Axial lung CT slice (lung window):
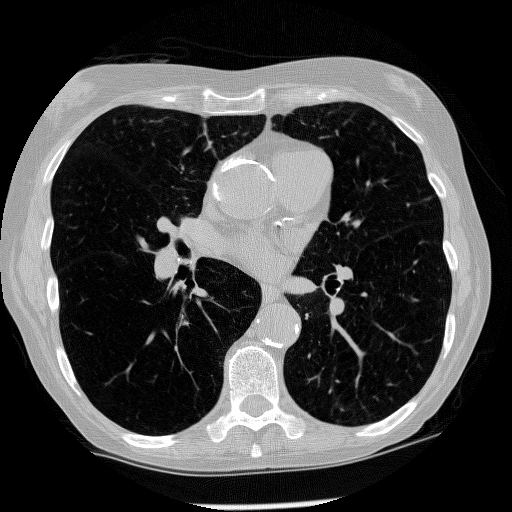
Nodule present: no